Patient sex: M
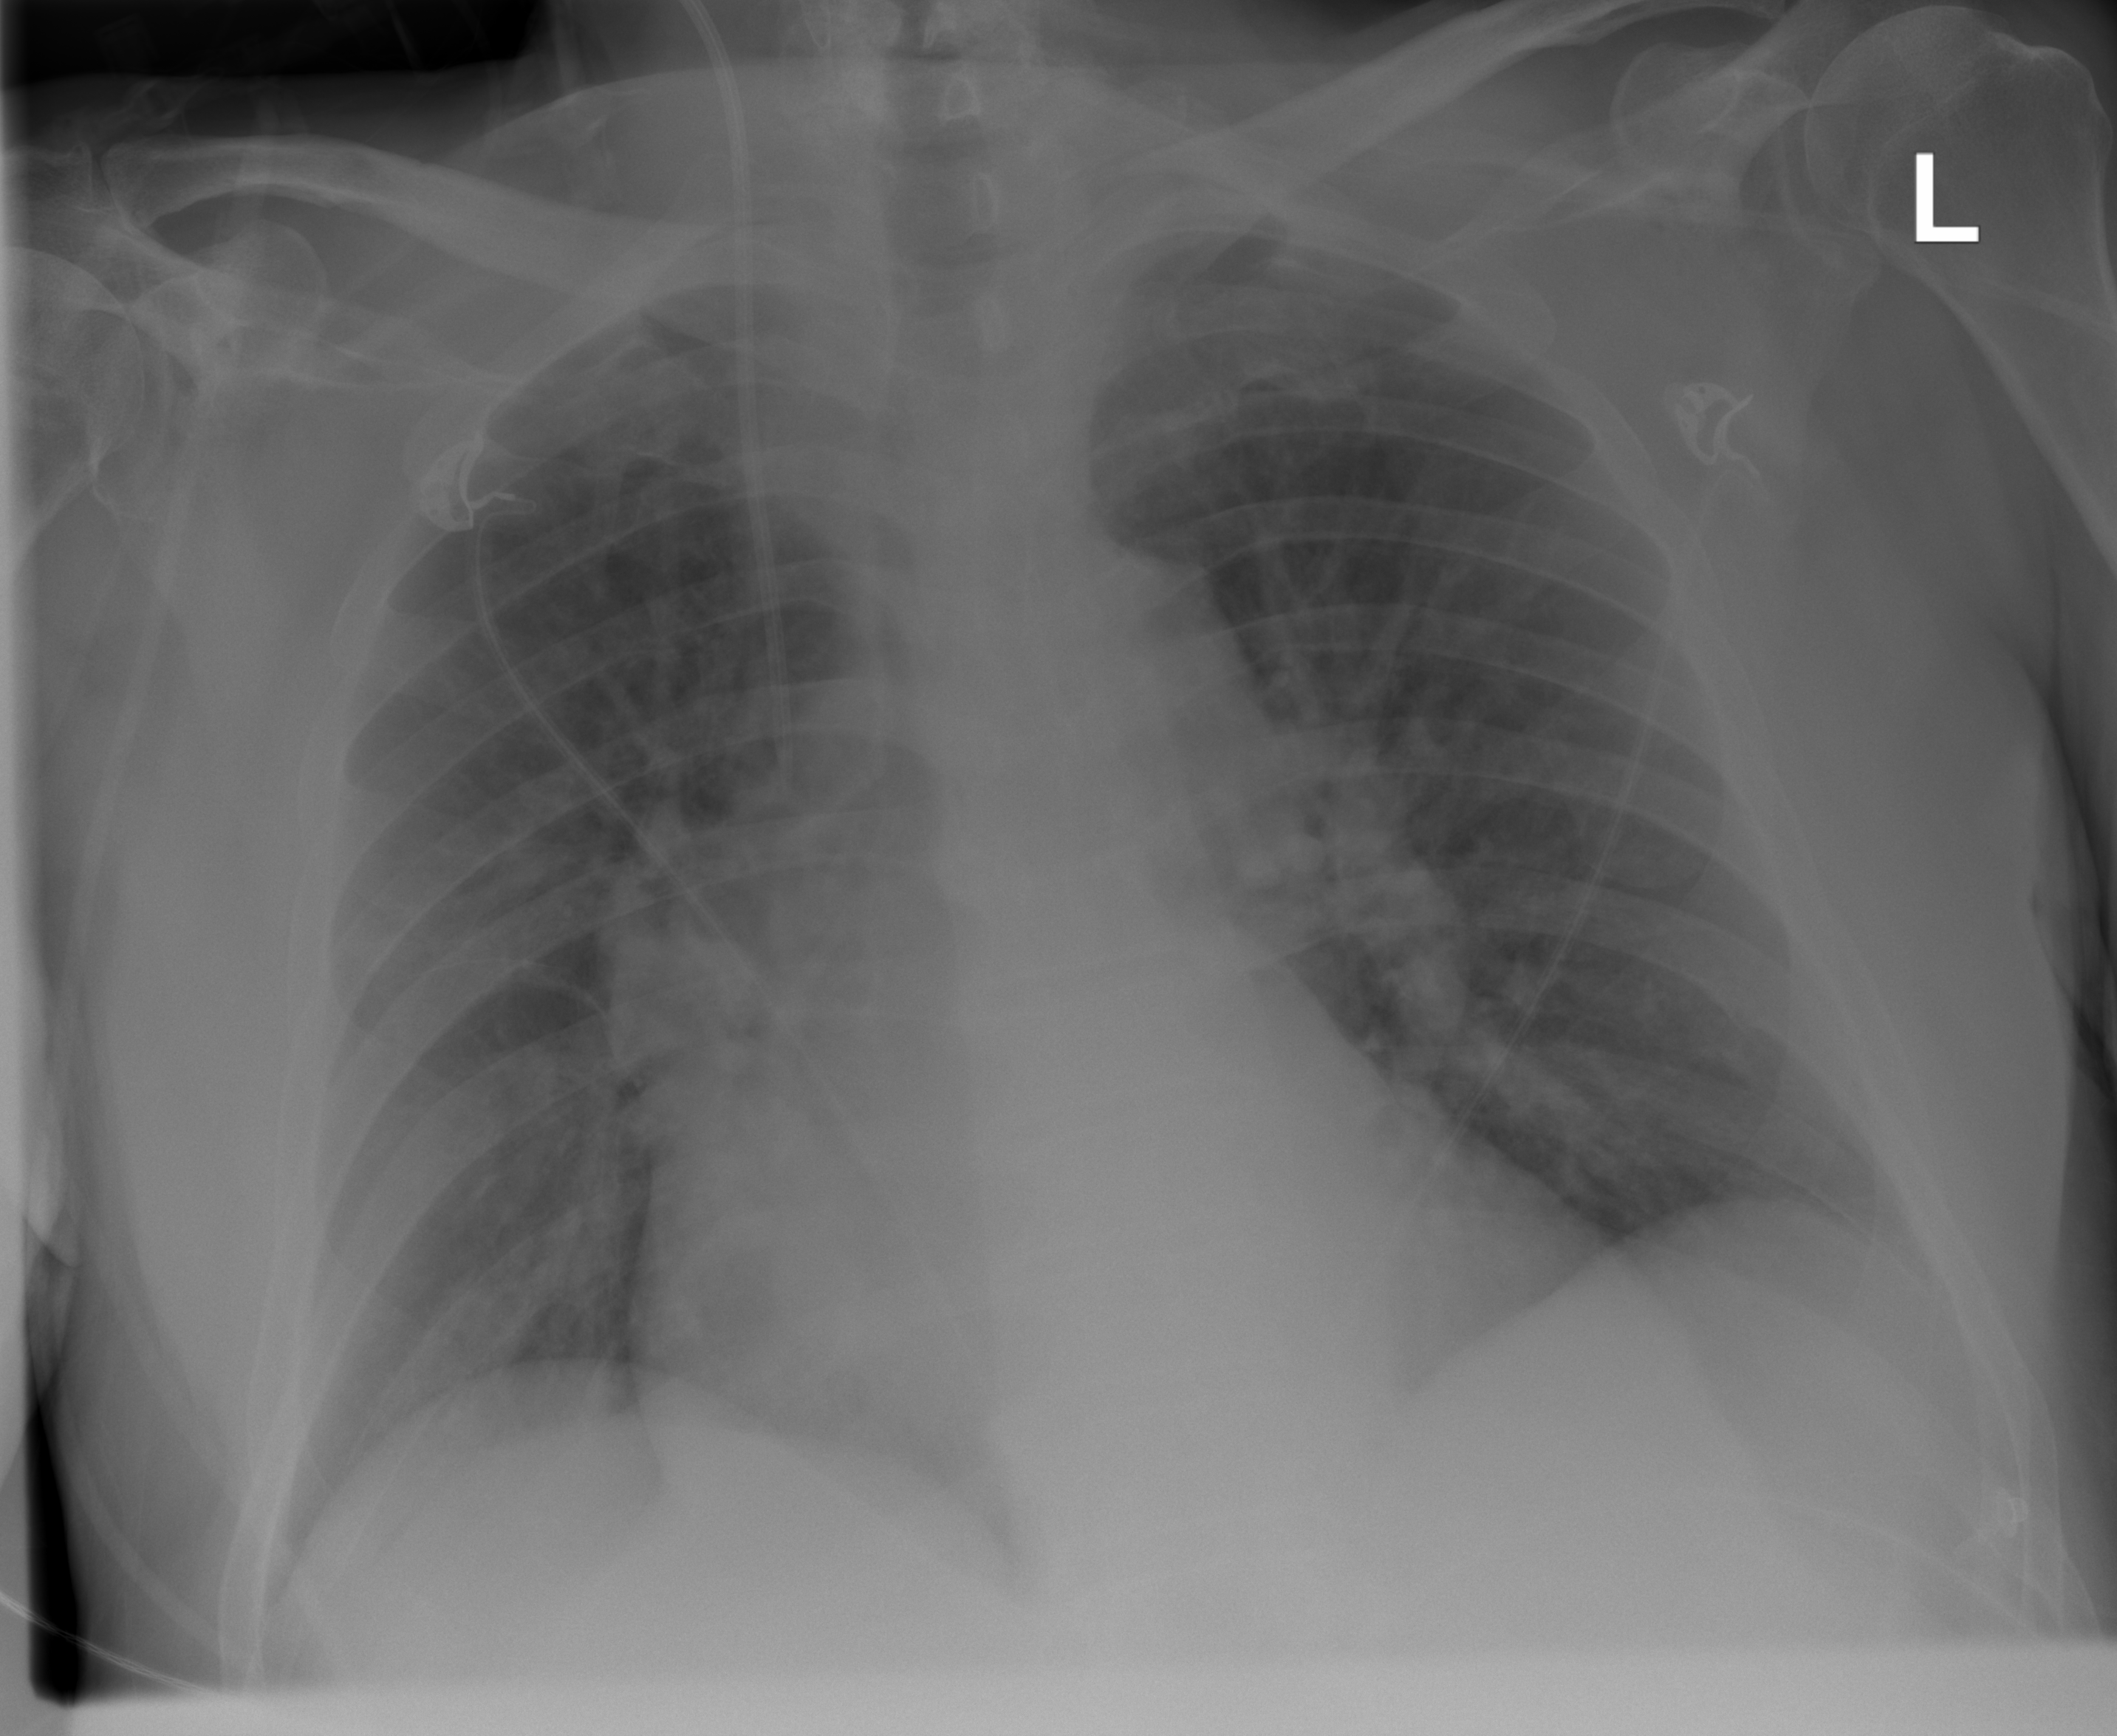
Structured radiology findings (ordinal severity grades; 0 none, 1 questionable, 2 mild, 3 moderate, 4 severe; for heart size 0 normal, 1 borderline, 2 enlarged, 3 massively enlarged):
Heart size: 2
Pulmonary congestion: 2
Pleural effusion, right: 0
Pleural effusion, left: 0
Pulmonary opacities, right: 2
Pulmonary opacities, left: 2
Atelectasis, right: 2
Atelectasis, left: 0